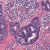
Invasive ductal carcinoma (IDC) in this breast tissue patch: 1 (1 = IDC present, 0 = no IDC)